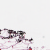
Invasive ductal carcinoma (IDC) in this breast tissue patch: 0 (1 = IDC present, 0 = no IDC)